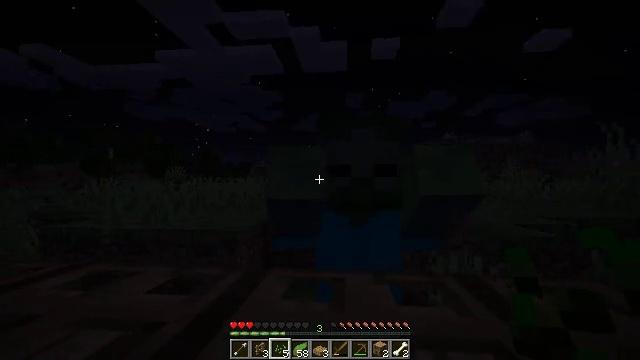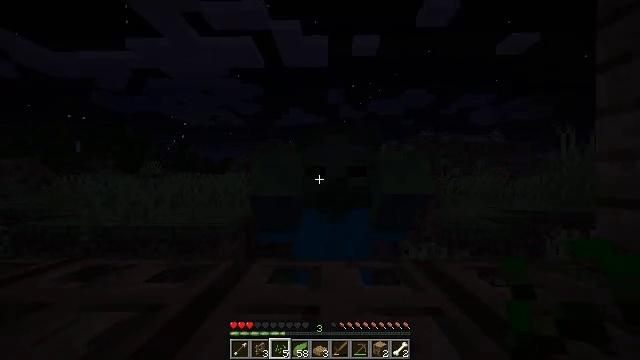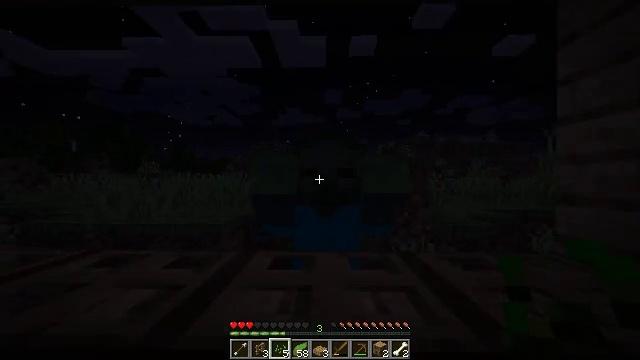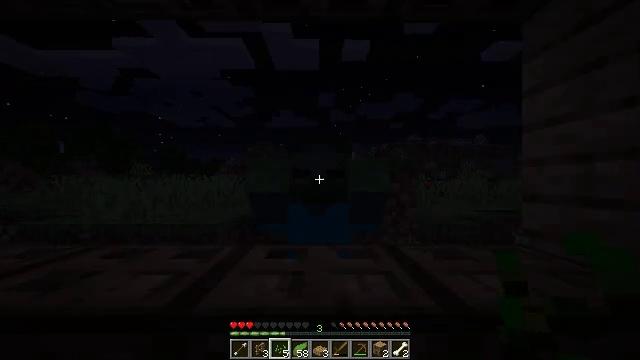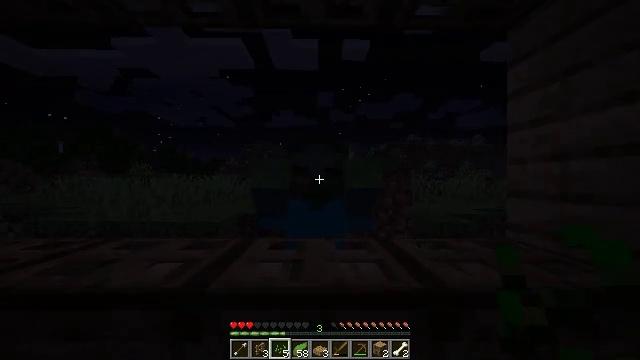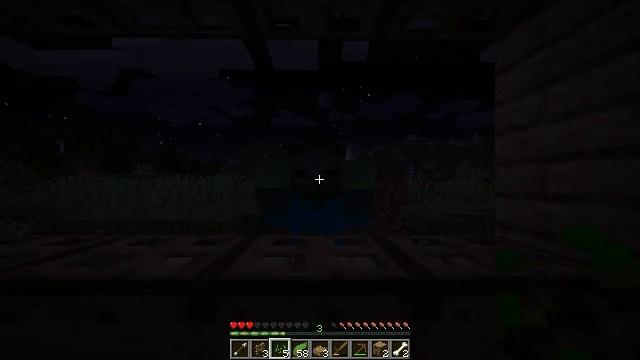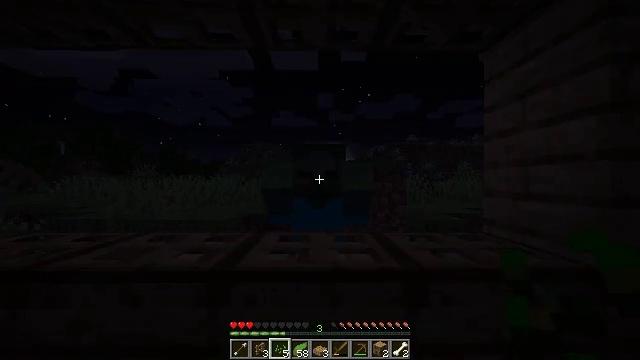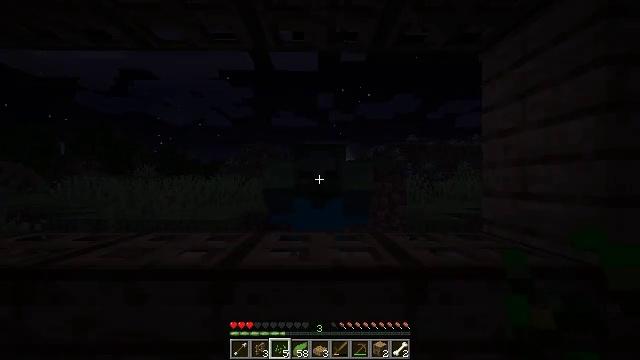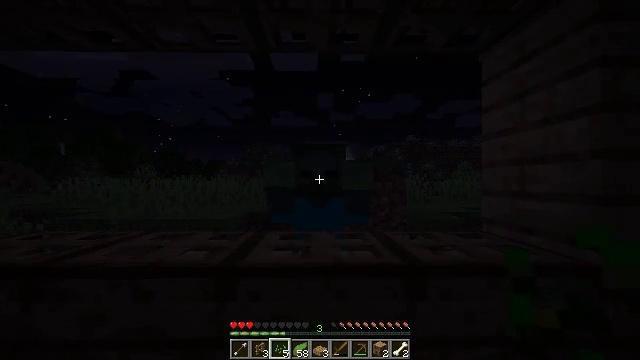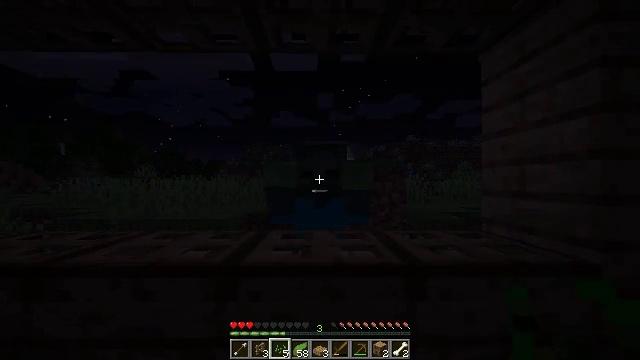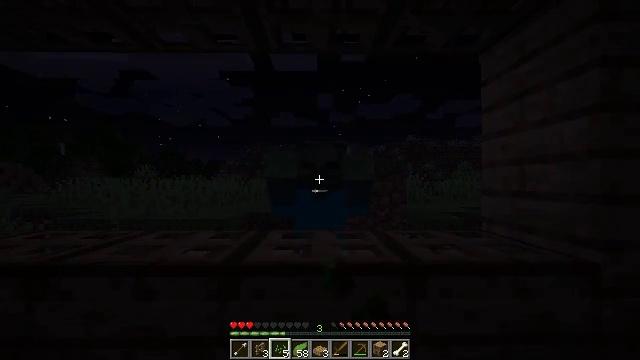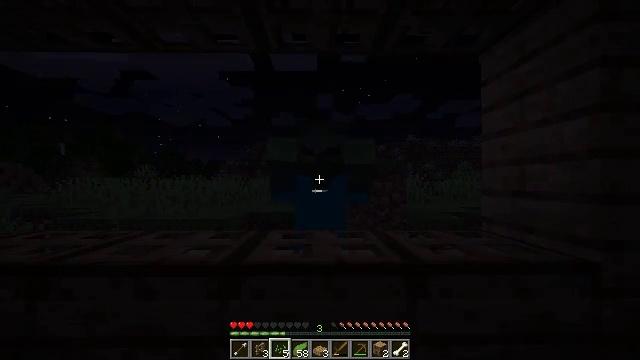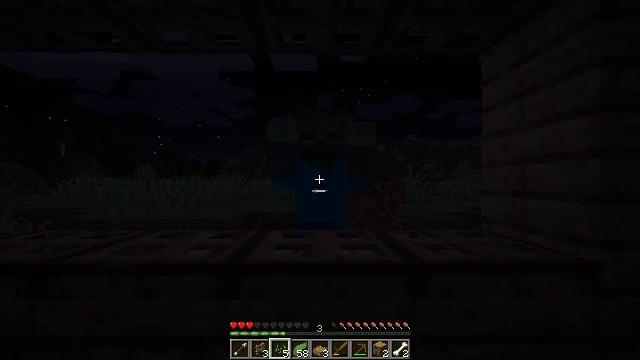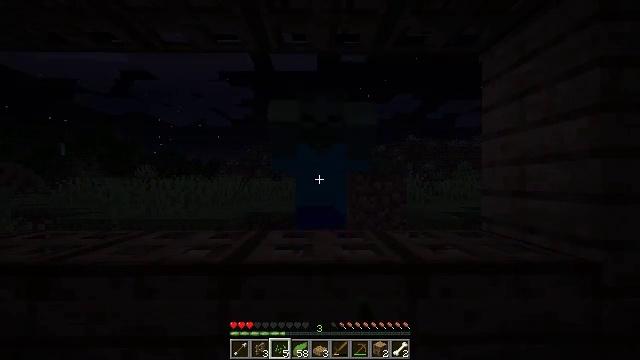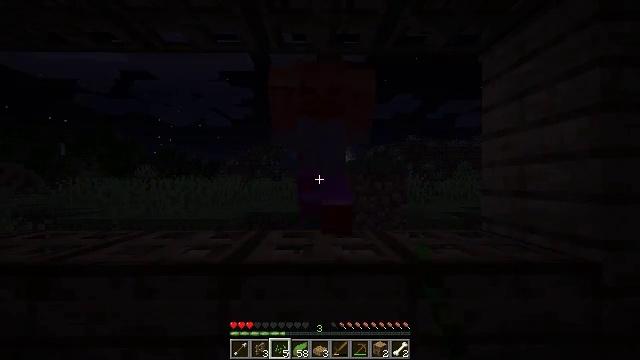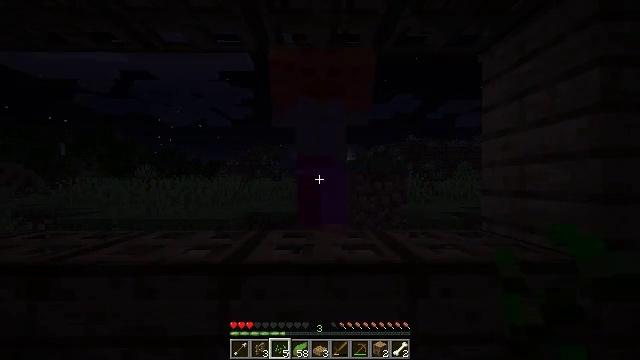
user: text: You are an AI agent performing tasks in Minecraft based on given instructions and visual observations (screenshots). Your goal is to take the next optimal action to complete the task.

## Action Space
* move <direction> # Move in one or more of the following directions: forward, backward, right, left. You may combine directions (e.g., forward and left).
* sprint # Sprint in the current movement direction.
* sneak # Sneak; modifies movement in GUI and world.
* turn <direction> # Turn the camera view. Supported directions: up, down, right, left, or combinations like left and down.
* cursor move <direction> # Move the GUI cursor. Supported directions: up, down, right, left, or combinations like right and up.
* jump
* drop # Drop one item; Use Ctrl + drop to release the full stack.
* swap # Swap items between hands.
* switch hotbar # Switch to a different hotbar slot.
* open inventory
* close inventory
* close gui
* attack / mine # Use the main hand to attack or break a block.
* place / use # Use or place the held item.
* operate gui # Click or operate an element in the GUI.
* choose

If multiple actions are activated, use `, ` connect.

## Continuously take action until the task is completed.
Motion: motion action
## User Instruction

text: Kill a zombie.
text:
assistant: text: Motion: move back, turn right
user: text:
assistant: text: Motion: move back
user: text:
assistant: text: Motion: move back, turn right
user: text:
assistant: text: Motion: move back
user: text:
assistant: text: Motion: no_op
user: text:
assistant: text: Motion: no_op
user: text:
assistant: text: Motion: no_op
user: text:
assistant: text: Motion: no_op
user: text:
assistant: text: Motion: attack / mine
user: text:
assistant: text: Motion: attack / mine
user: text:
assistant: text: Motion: attack / mine
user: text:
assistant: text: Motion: attack / mine
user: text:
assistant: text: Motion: attack / mine
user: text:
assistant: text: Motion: attack / mine
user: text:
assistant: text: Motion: attack / mine
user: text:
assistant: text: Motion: no_op
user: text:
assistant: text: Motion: attack / mine
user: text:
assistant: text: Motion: attack / mine
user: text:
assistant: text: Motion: attack / mine
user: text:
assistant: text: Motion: attack / mine
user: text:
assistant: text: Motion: attack / mine
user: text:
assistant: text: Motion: attack / mine
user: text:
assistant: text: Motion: no_op
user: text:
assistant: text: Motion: attack / mine
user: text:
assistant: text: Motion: attack / mine
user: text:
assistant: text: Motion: move back, attack / mine
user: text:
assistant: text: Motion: move back, attack / mine
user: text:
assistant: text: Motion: move back, attack / mine
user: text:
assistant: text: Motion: move back, attack / mine
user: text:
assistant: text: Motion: move back, attack / mine